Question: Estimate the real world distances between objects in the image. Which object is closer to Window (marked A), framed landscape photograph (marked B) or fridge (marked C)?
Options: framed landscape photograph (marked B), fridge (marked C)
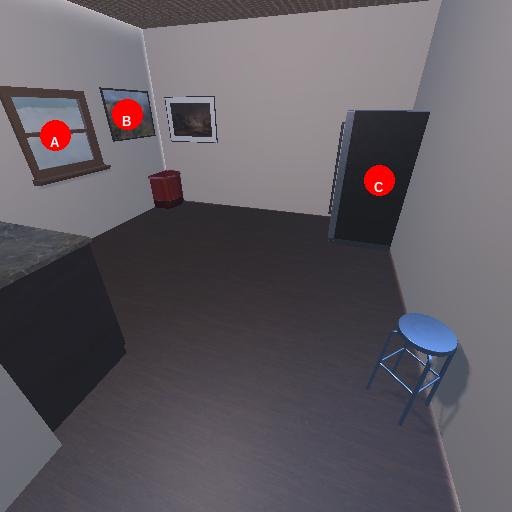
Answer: framed landscape photograph (marked B)